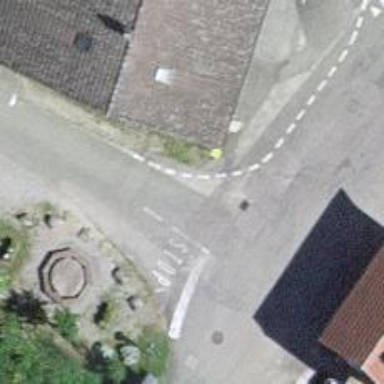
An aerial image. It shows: Post box is visible.